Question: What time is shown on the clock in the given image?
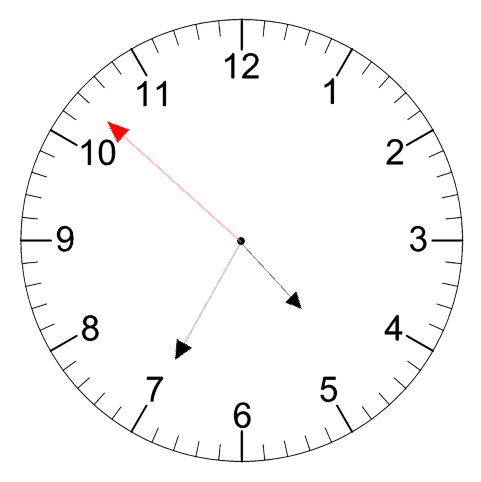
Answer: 04:34:52